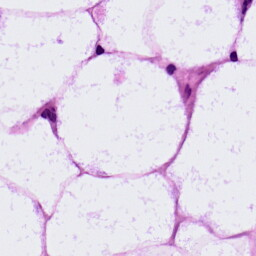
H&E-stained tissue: LymphNode